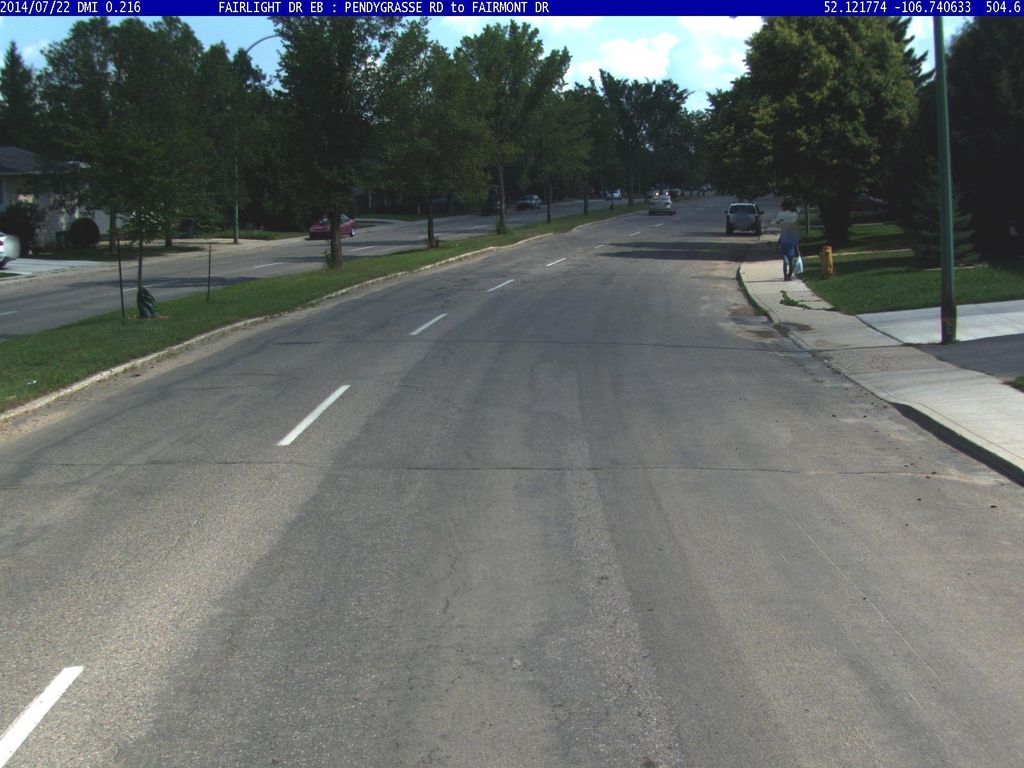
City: saskatoon